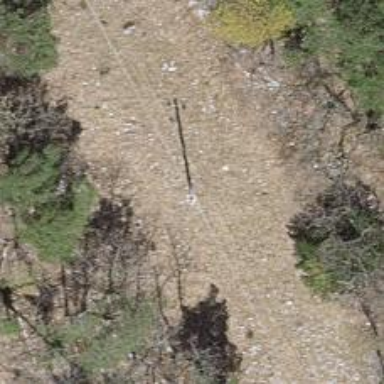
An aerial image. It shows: Power pole.